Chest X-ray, AP view. Patient: 56 years old, sex F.
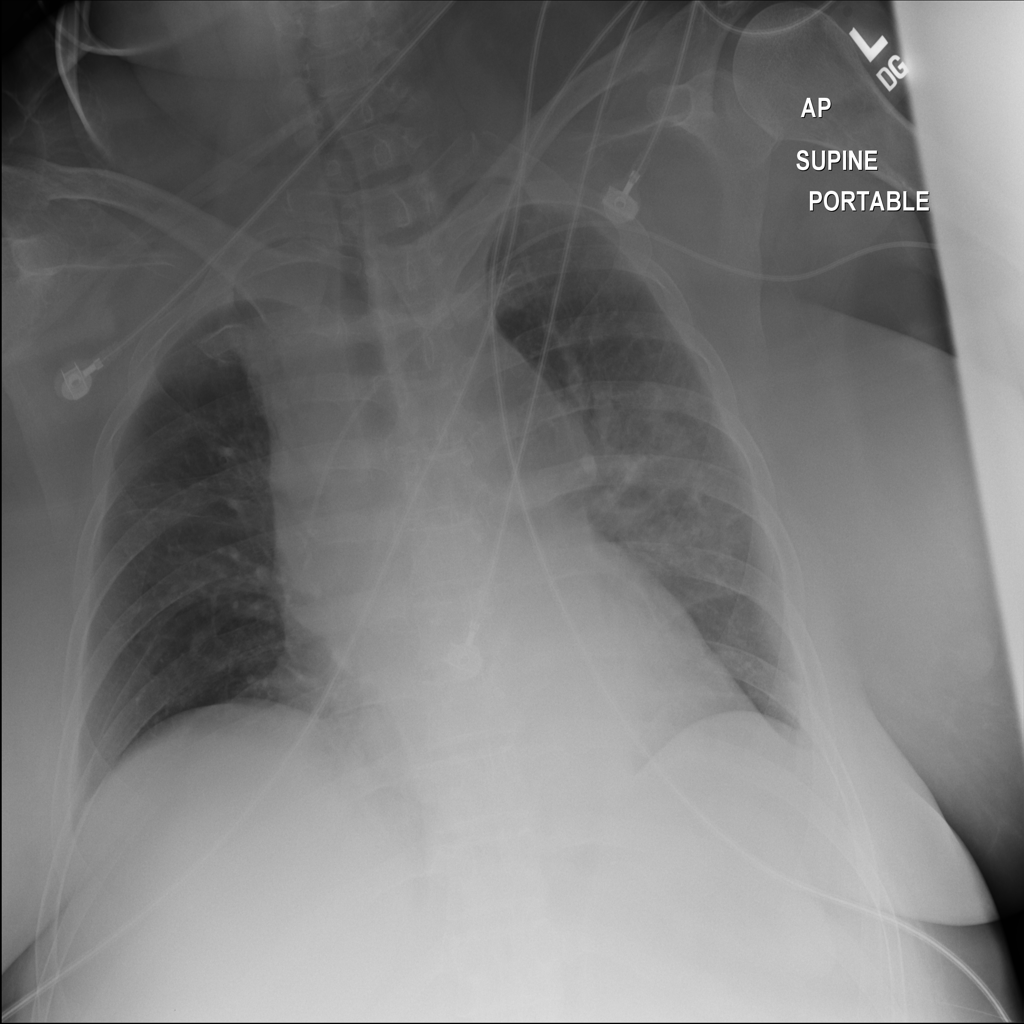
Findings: No Finding